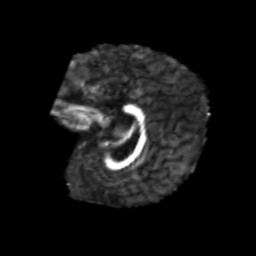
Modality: FA
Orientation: sagittal
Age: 6
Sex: male
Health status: healthy